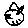
Label: cat